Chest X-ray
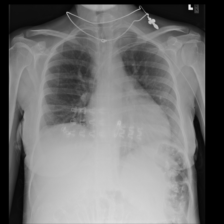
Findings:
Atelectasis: negative
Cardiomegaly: negative
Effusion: negative
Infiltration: negative
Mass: negative
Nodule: negative
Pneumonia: negative
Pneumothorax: negative
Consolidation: negative
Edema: negative
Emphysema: negative
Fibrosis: negative
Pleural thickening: negative
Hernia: negative